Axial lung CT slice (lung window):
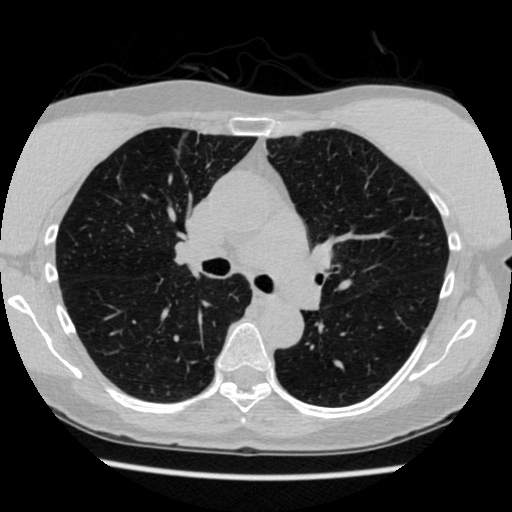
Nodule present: no